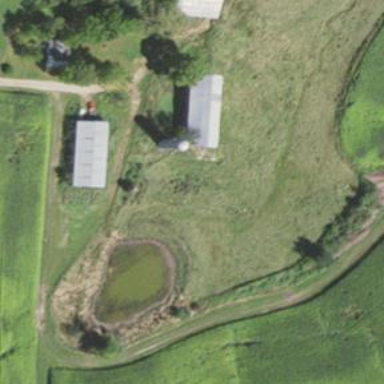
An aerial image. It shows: Silo.